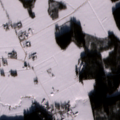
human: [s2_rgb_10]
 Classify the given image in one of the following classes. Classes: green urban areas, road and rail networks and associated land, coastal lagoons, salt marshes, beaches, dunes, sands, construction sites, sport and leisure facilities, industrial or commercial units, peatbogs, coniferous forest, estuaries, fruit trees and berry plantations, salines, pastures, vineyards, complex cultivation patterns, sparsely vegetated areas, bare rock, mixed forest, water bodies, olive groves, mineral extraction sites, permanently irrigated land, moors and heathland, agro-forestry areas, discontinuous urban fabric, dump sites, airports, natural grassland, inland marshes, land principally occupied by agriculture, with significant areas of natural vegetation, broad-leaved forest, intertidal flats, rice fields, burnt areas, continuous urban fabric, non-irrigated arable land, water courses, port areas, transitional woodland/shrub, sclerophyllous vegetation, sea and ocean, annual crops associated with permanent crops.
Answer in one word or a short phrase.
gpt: non-irrigated arable land, land principally occupied by agriculture, with significant areas of natural vegetation, coniferous forest, mixed forest